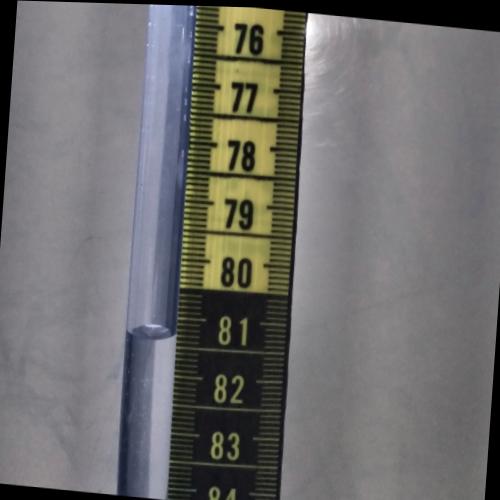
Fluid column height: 81.3 cm